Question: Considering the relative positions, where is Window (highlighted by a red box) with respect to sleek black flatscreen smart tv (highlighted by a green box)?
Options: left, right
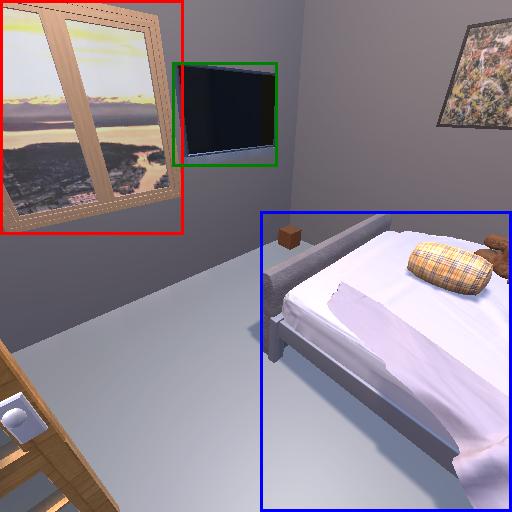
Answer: left